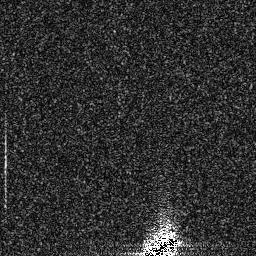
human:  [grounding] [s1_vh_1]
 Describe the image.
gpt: In the satellite image, there is  <ref>1 medium ship </ref> <box>[[54, 91, 69, 99, 0]]</box> located at bottom.